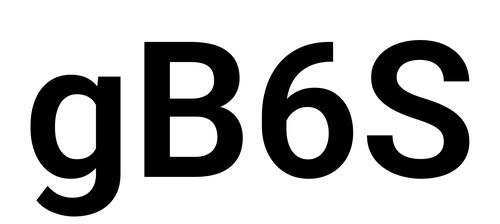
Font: Roboto_SemiBold